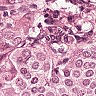
Metastatic tissue present: yes